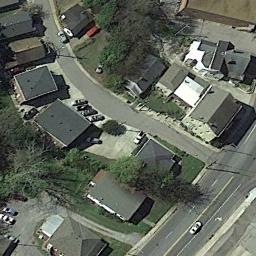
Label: medium_residential